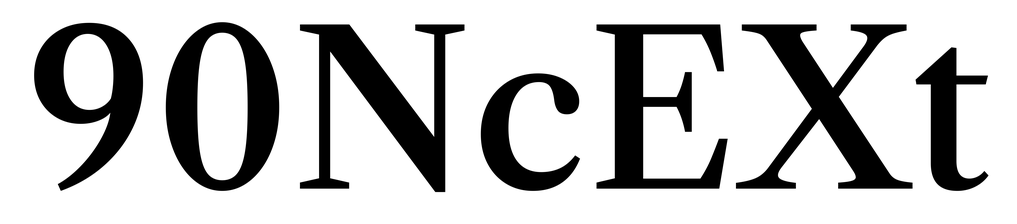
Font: LibreCaslonText_Medium